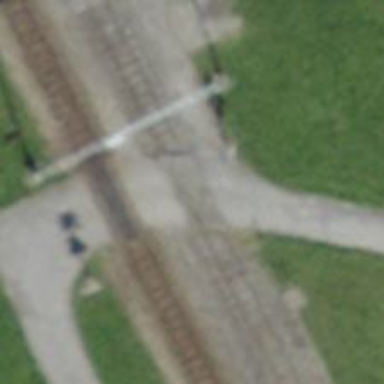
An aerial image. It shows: Abandoned railway.